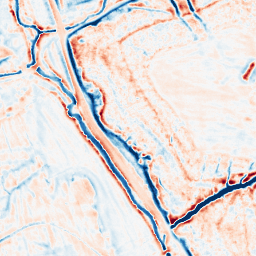
Category: edge_preserving
Decomposition family: bilateral
Decomposition parameters: d: 15
sigma_color: 100
sigma_space: 100
Upsampling method: linear_exact
Upsampling parameters: scale: 4
Upsampling scale: 4